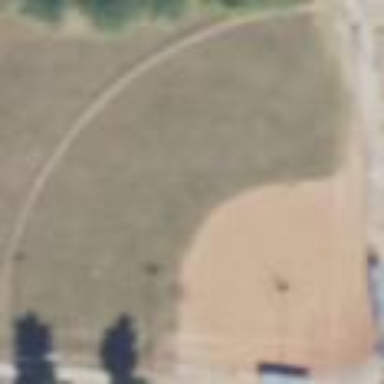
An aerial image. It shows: Baseball pitch for leisure land.